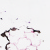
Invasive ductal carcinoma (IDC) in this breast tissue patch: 0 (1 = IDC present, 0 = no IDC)